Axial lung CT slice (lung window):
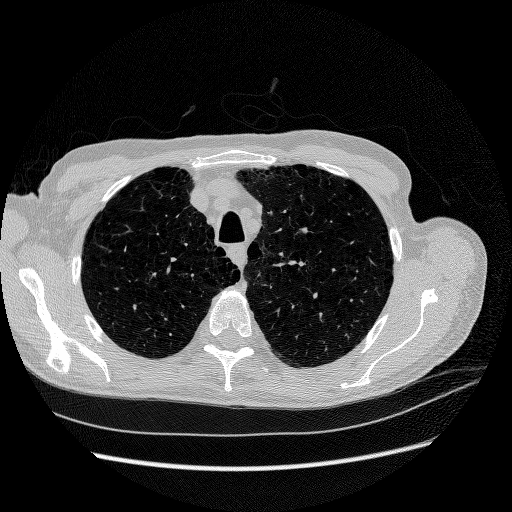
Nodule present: no